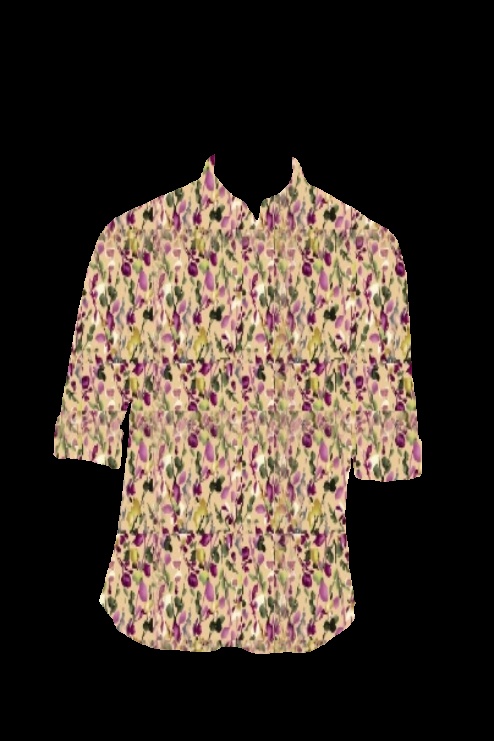
pink multi floral tee